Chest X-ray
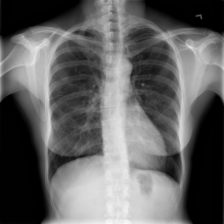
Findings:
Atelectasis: negative
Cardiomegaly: negative
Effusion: negative
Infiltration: negative
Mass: negative
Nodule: negative
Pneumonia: negative
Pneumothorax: positive
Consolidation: negative
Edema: negative
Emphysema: negative
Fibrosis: negative
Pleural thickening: negative
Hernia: negative